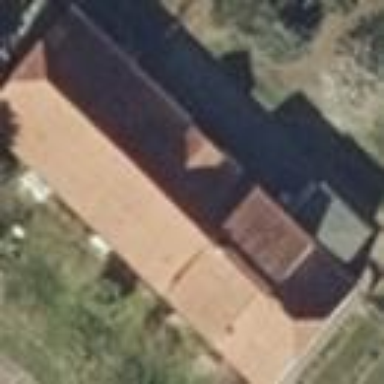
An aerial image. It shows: Building with half-hipped roof.